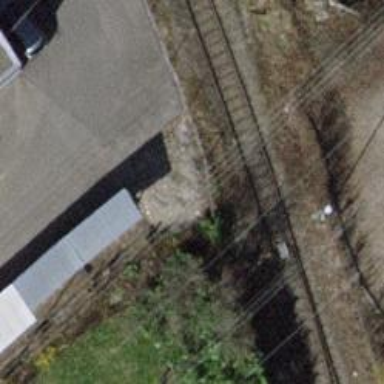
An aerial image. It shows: Railway buffer stop.